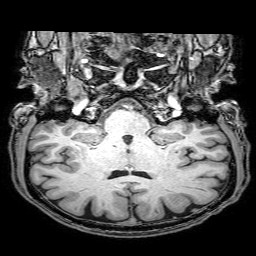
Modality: T1w
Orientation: sagittal
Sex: male
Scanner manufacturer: philips
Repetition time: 0.0082 s
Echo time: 0.00375 s